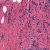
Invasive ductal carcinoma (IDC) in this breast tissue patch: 0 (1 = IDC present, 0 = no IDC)